Field crop: tomato
Growth stage: 2
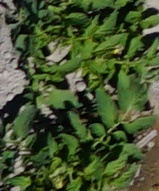
Species: tomato